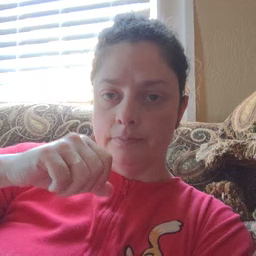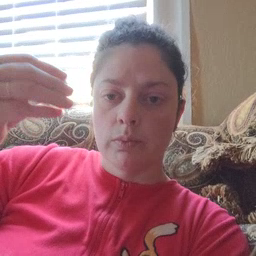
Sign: outside